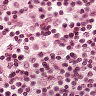
Metastatic tissue present: no